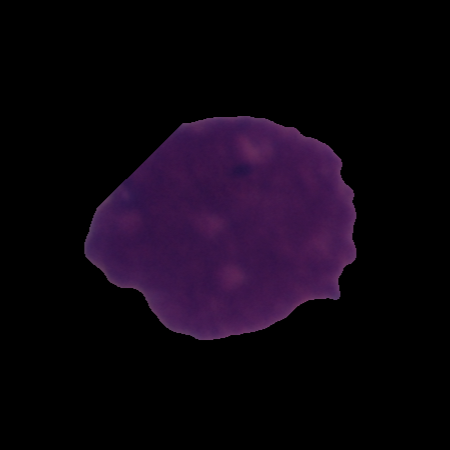
Label: cancer